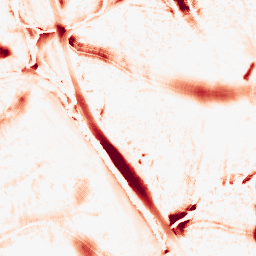
Category: morphological
Decomposition family: tophat
Decomposition parameters: size: 20
mode: white
Upsampling method: quintic
Upsampling parameters: scale: 8
Upsampling scale: 8